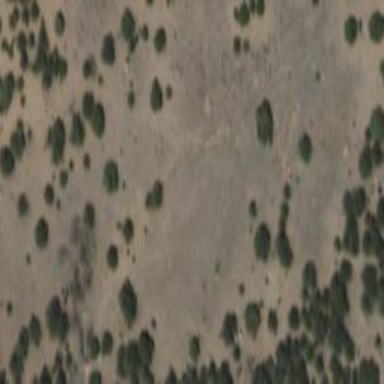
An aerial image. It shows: Patch of scrub vegetation.